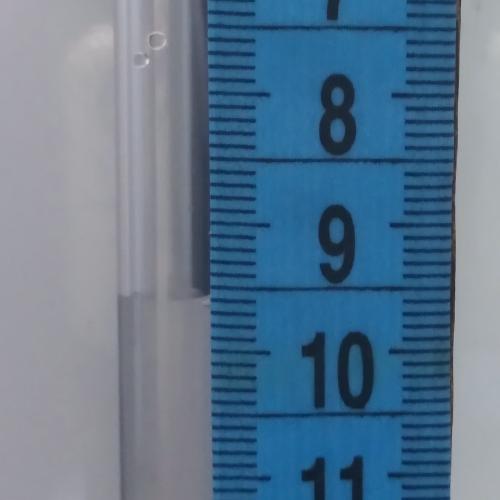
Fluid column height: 9.6 cm